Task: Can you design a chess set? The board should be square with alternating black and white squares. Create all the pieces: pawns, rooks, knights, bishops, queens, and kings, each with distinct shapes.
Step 5100:
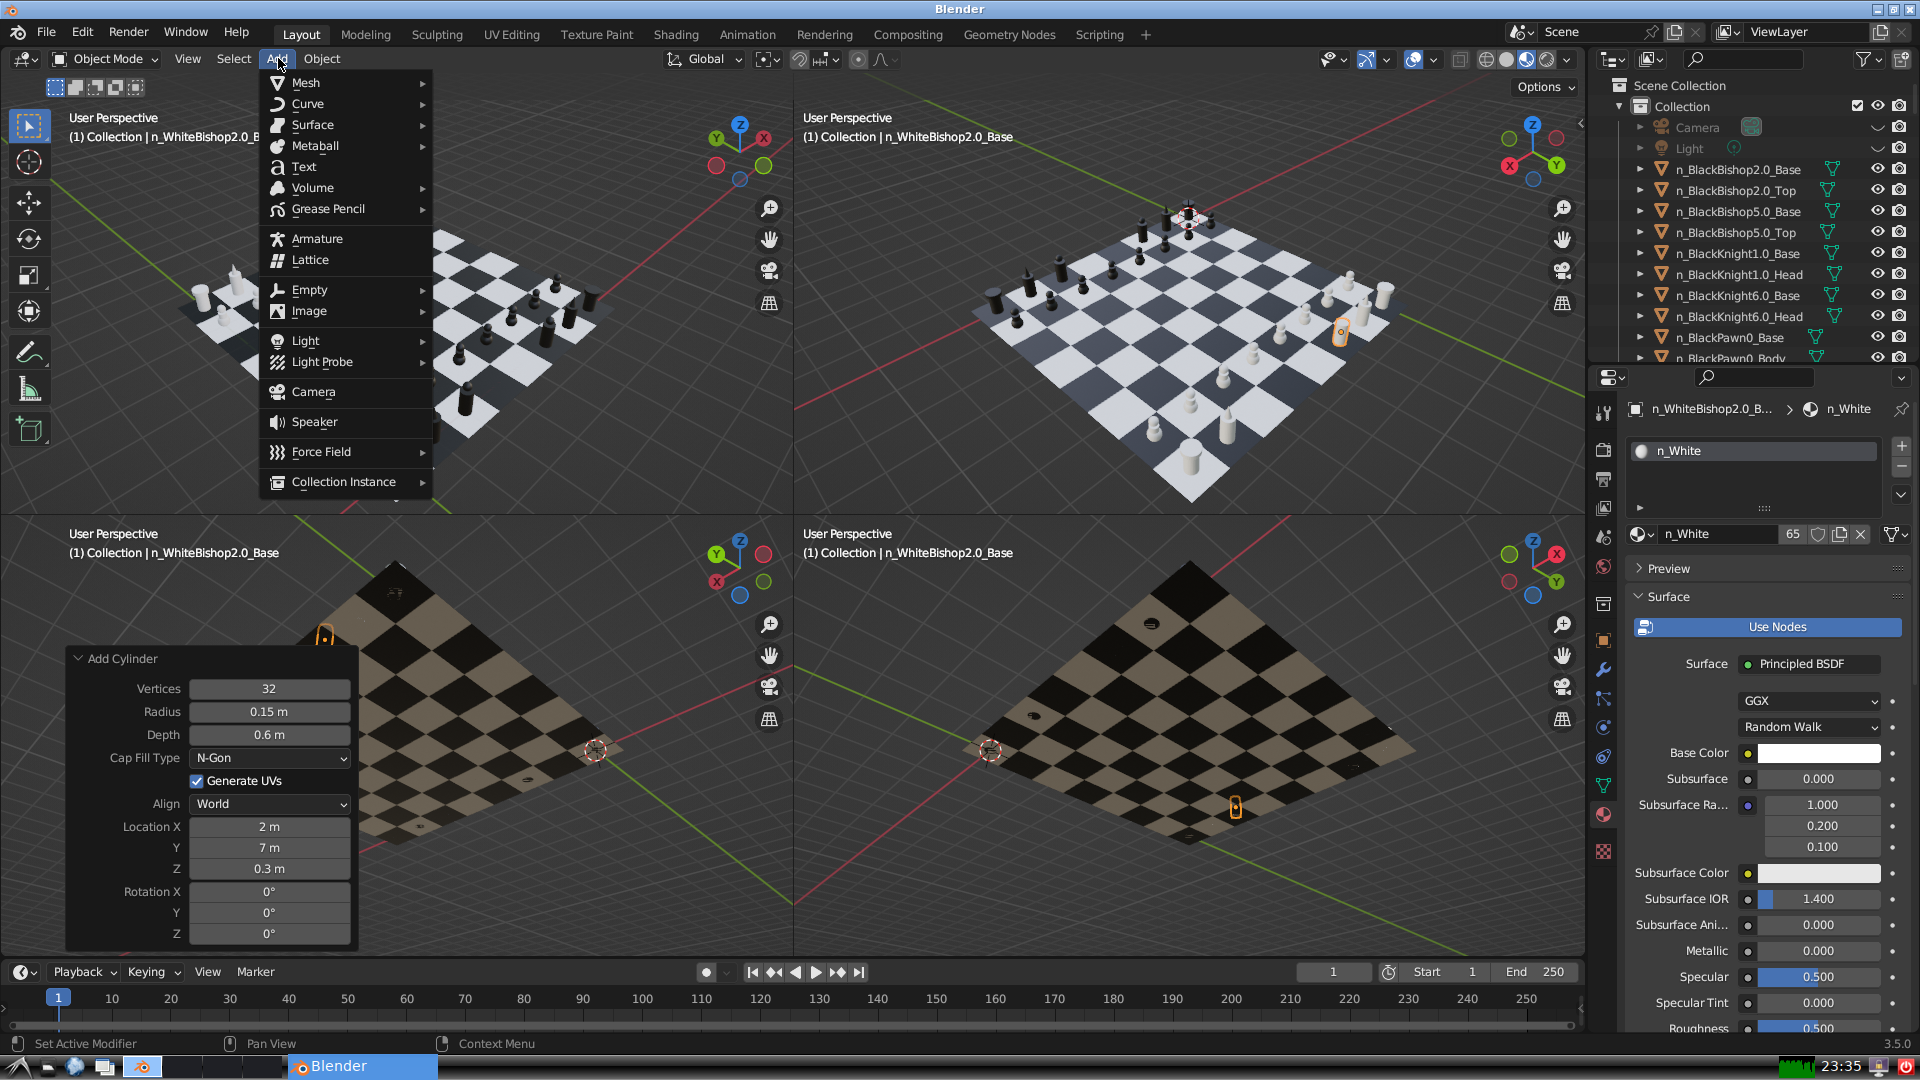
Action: {"mouse_move": [304, 82]}